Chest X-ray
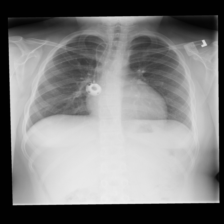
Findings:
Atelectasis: negative
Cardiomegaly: negative
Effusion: negative
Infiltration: negative
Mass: negative
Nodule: negative
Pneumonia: negative
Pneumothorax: negative
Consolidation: negative
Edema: negative
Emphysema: negative
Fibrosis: negative
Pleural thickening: negative
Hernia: negative